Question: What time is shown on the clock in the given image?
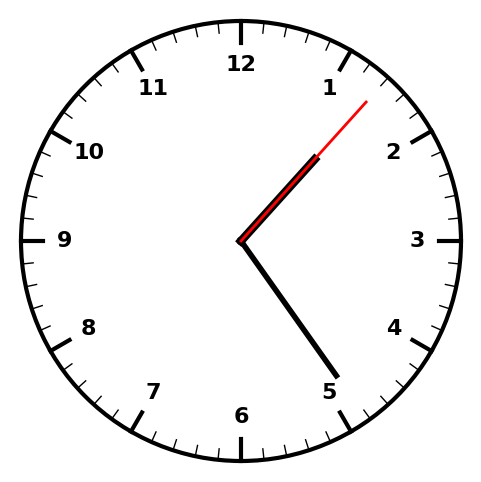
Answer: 01:24:07